Field crop: tomato
Growth stage: 2
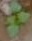
Species: solanum